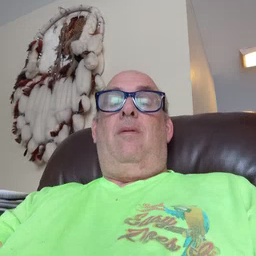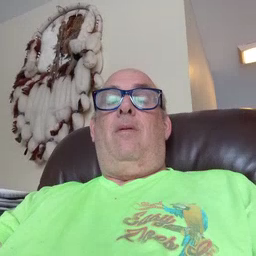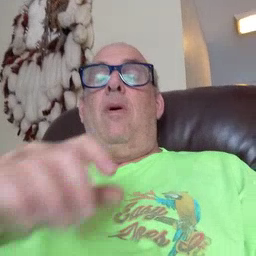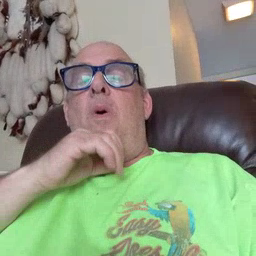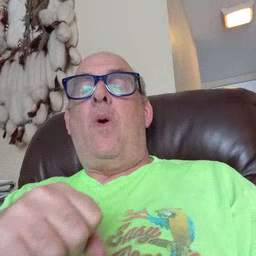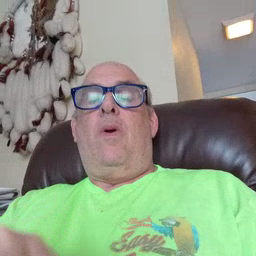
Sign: old